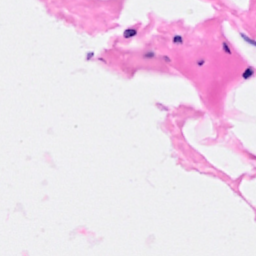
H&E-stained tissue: Breast